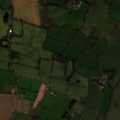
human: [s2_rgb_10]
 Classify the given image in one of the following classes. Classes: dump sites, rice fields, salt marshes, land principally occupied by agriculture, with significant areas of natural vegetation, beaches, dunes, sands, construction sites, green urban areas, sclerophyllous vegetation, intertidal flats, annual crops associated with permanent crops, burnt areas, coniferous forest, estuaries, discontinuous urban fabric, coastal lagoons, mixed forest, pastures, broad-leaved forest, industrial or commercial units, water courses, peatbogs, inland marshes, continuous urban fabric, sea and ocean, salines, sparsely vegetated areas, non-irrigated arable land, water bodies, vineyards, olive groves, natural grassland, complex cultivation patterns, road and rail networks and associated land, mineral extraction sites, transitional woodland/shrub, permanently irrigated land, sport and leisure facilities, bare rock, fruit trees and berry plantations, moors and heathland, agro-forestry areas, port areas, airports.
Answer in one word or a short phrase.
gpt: non-irrigated arable land, pastures, complex cultivation patterns, land principally occupied by agriculture, with significant areas of natural vegetation